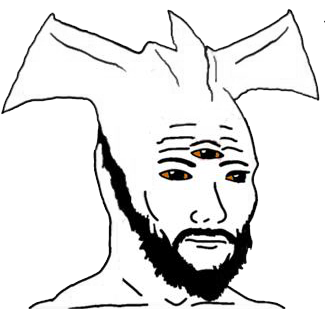
Label: 5_Alien